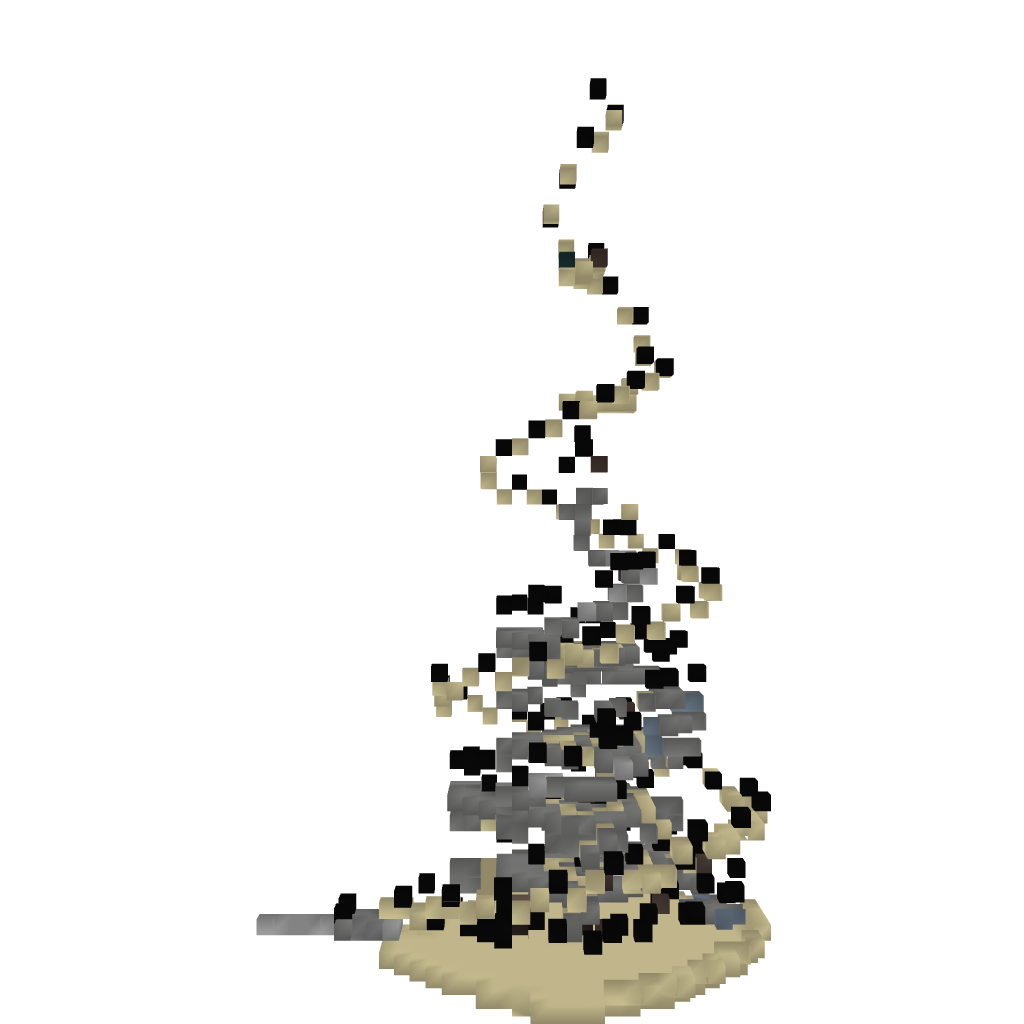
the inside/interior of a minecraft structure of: Ashura's Tower